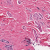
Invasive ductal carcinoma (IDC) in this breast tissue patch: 0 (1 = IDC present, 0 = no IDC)